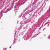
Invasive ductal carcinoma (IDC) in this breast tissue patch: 0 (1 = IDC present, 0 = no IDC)